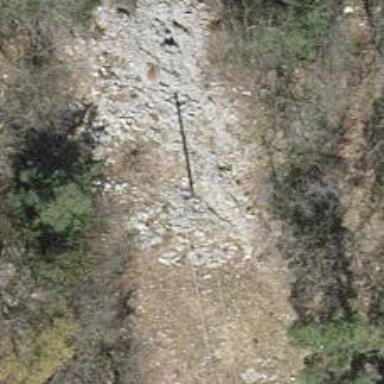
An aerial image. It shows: Power pole.